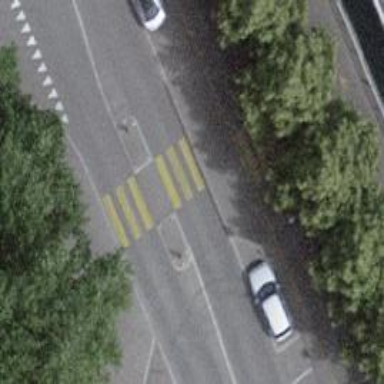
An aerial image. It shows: Marked zebra crossing with island.